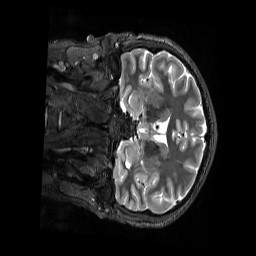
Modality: T2w
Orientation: coronal
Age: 26
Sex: male
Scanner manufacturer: siemens
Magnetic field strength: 3 T
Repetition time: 3.2 s
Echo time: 0.728 s